Milling tool wear sample.
Tool blade image: 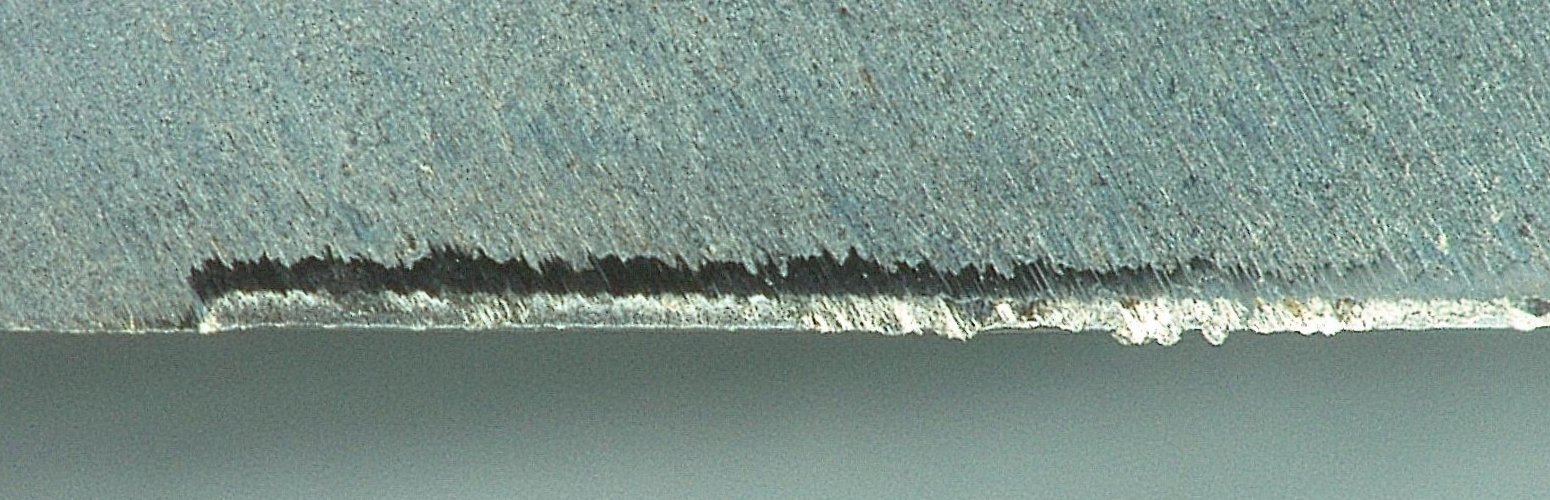
Chip image: 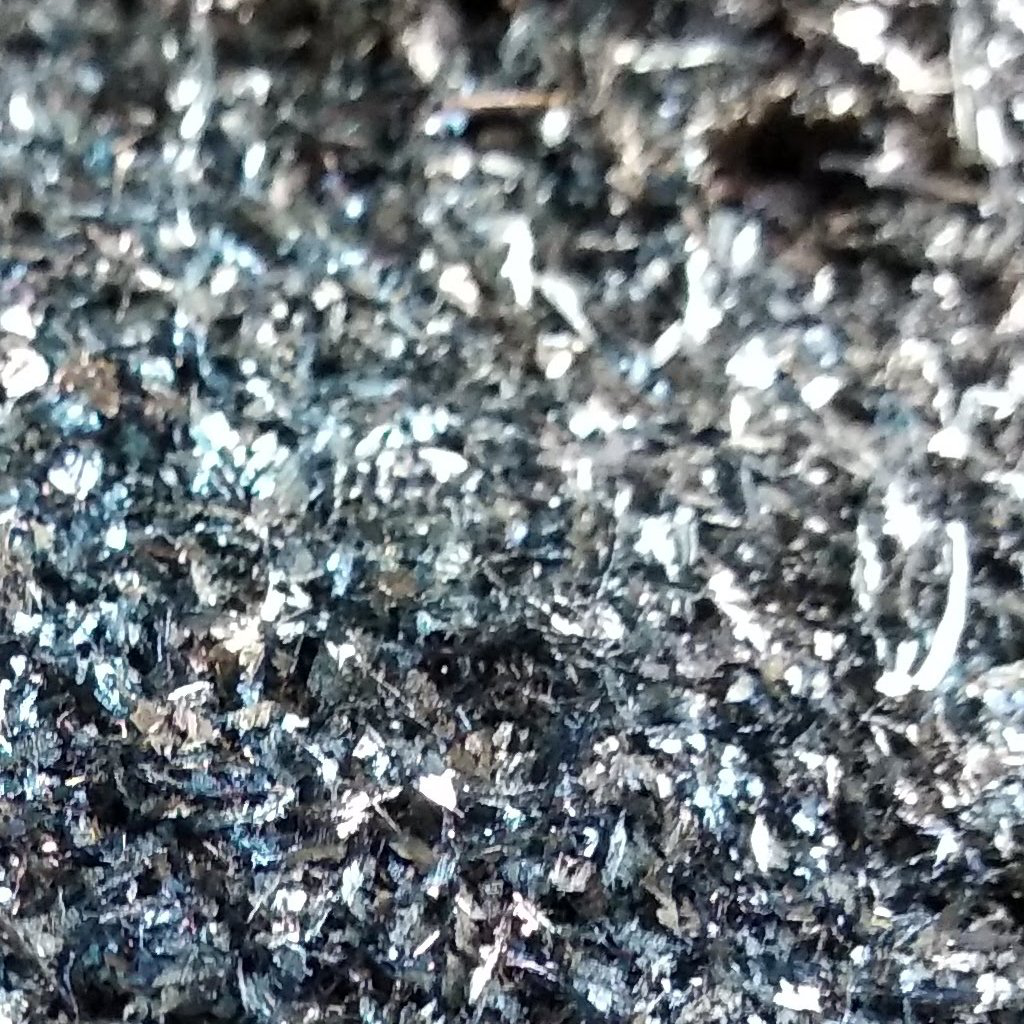
Workpiece image: 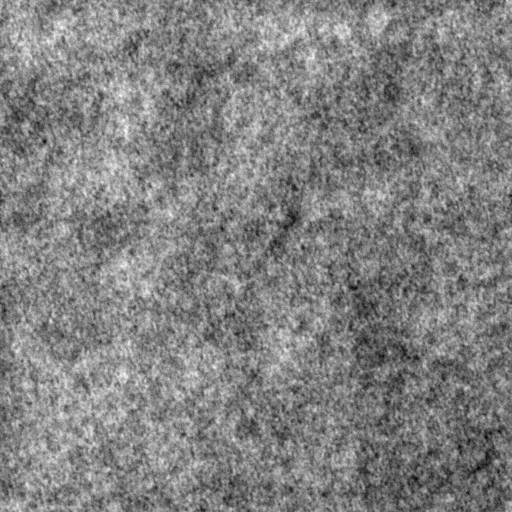
Tool wear state: dulled
Gaps: 6.13
Flank wear: 136.47
Overhang: 22.37
Force-signal Mel-spectrograms (X, Y, Z axes): 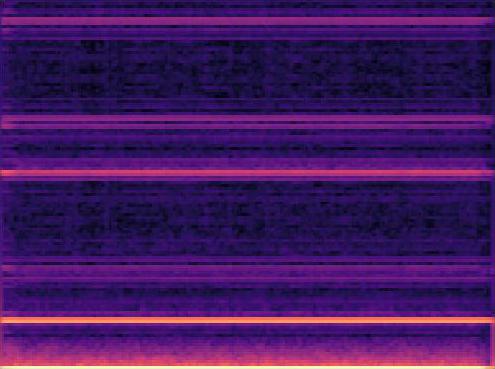 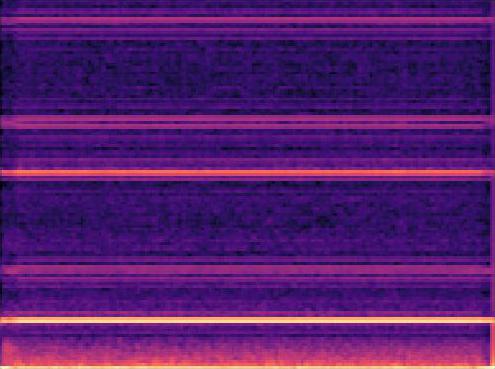 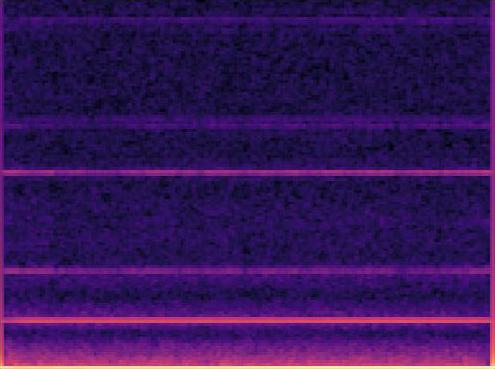
Force-signal scalograms (X, Y, Z axes): 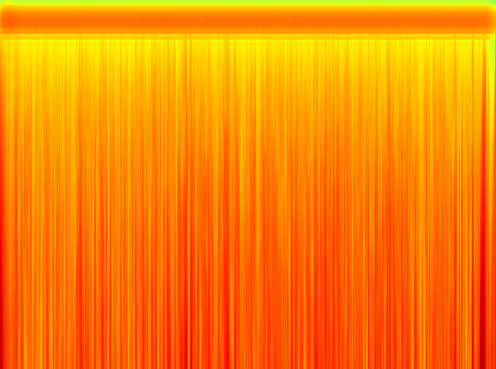 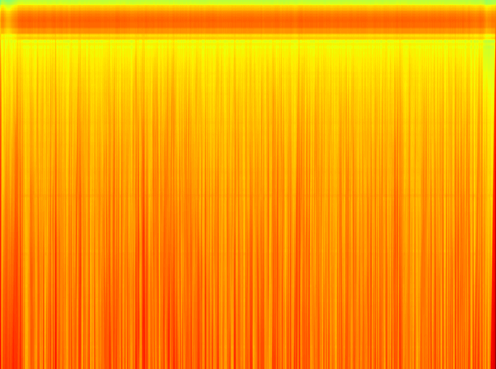 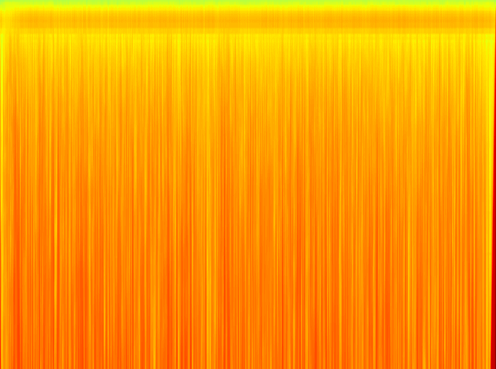
Force phase: accelerated_severe_wear